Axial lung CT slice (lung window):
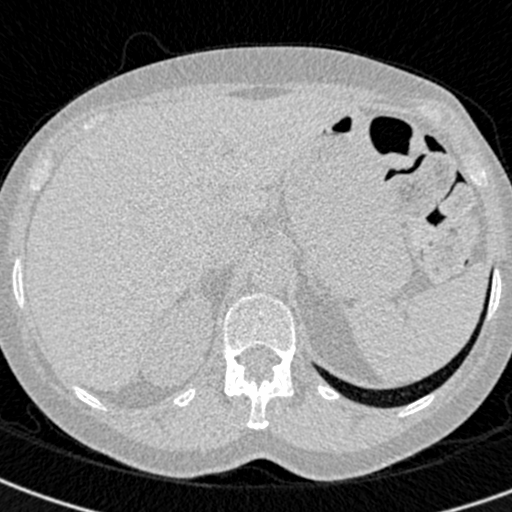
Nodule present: no